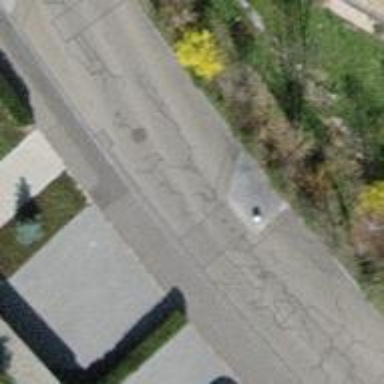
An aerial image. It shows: Traffic calming feature called choker.